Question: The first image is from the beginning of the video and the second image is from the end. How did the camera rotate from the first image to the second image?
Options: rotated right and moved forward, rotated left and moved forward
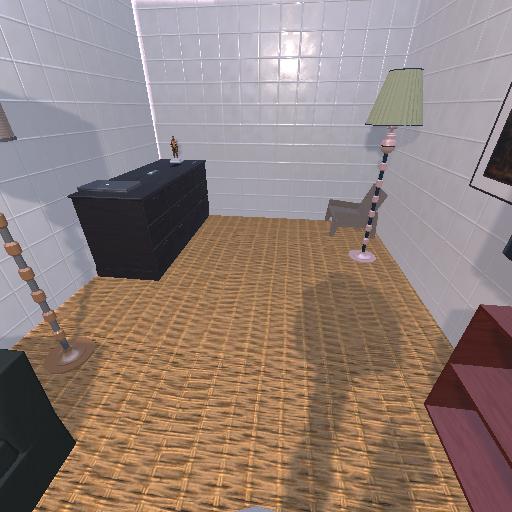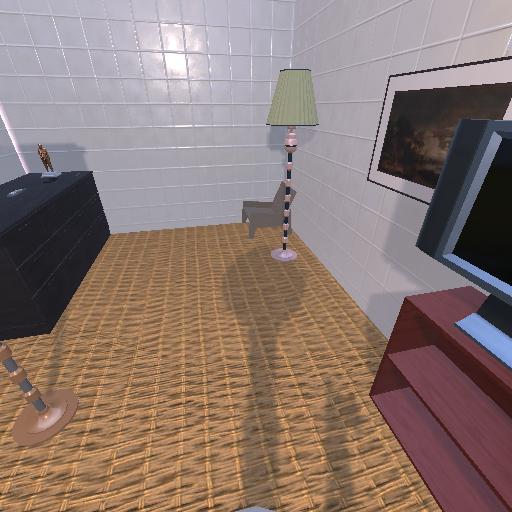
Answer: rotated right and moved forward